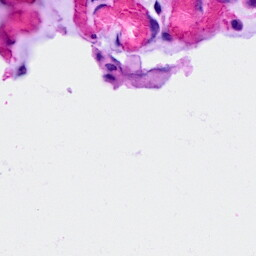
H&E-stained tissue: Ovarian